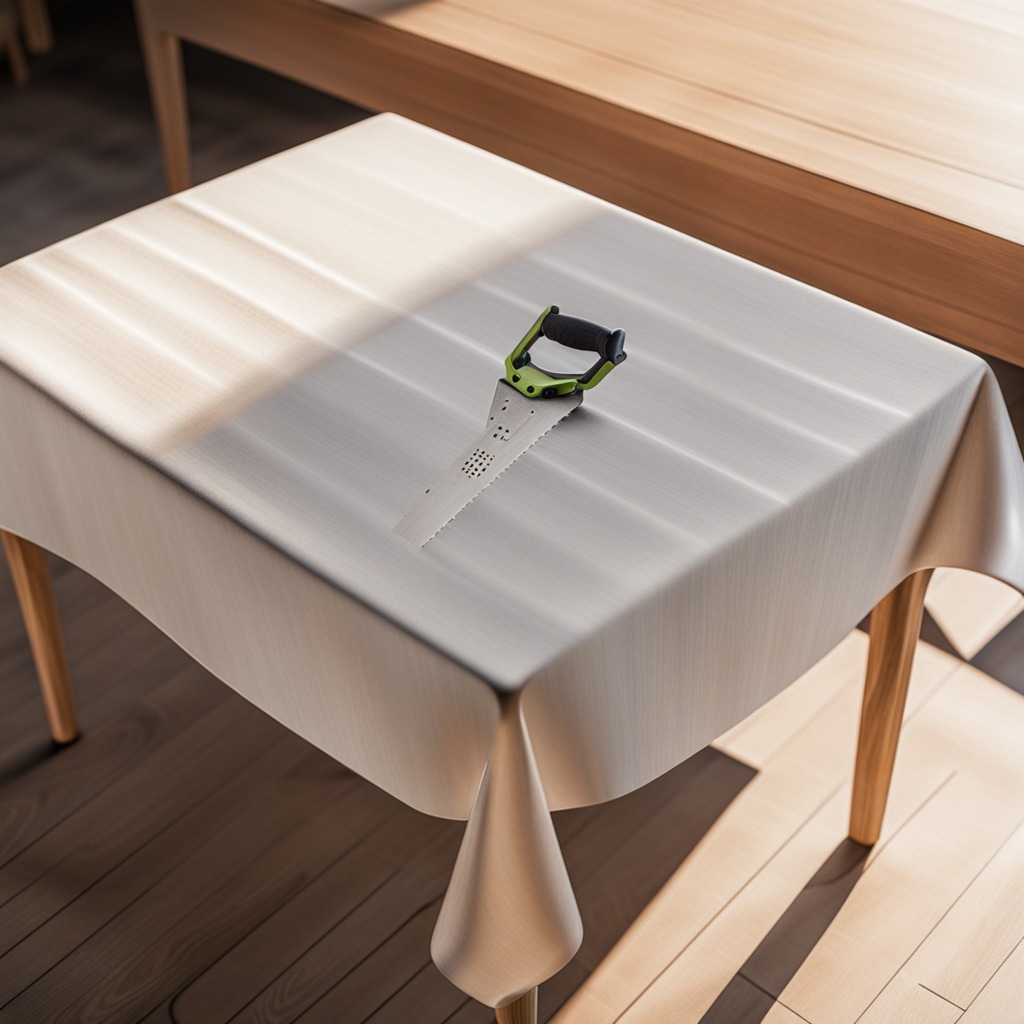
A handheld metal saw is lying on a wooden table in an outdoor workshop during daytime bright natural light soft shadows worn but beneath the cloth.